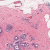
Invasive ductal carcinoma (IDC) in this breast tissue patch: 0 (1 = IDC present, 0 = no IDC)